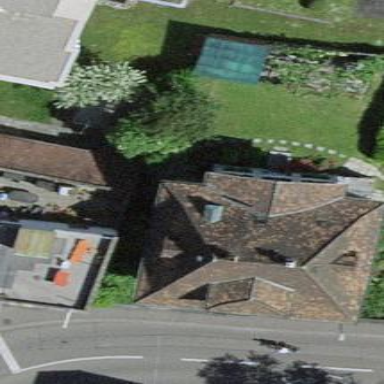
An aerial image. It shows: Simple and straightforward house.